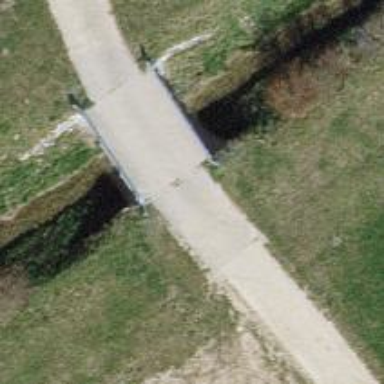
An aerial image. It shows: Track road with bridge.